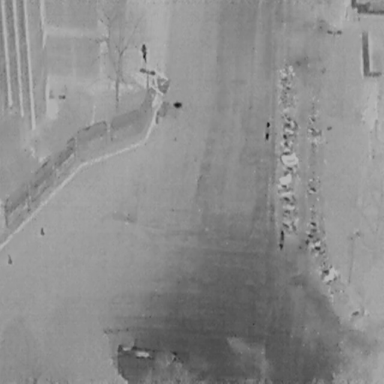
There are 19 objects shown in the infrared image, including three People, and 16 Bicycles.